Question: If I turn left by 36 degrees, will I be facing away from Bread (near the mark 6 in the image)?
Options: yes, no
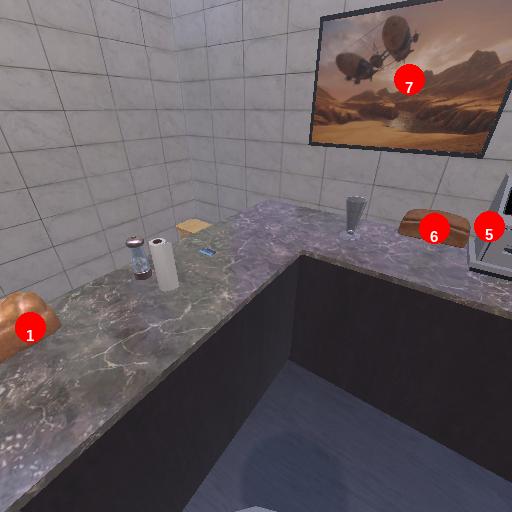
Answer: yes